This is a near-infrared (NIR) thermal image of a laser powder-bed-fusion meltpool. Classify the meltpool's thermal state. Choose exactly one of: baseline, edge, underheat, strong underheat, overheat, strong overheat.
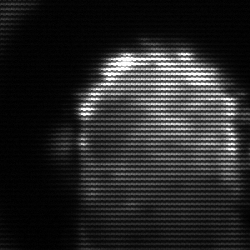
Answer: baseline